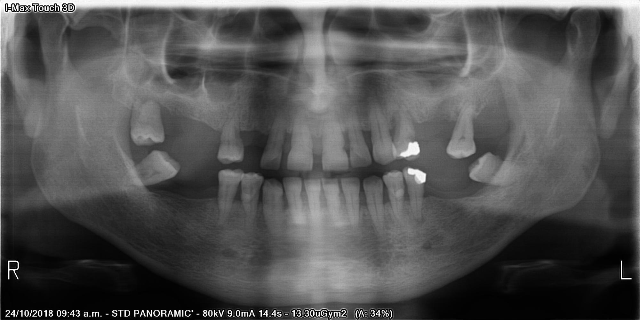
adult